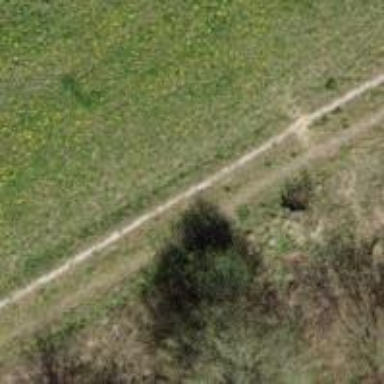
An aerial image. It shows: Abandoned railway track with grade 5 surface.